Question: So I am trying to create a segment of a circle ie a pie slice then use a circle to remove the majority of the wedge leaving an outer arc.
This is what I have so far
As you can see it is messing up somewhere!
I achieve this using the following code:-
'''
UIBezierPath* theStroke = [UIBezierPath bezierPathWithRoundedRect:mainCutout cornerRadius:theRadius];
[theOrangeColor setFill];
theStroke.usesEvenOddFillRule = YES;
[theStroke fill];
[theStroke stroke];
[theStroke setMiterLimit:2.0];
UIBezierPath *aSegment = [UIBezierPath bezierPath];
aSegment.usesEvenOddFillRule = YES;
[aSegment moveToPoint:theCenter];
[aSegment addLineToPoint:theCenter];
[aSegment addArcWithCenter:theCenter radius:theRadius startAngle:startAngle endAngle:endAngle clockwise:YES];
[aSegment addLineToPoint:theCenter];
[aSegment appendPath:theStroke];
[theRedColor setFill];
[aSegment fill];
[aSegment stroke];
[aSegment closePath];
'''
Can anyone help me?
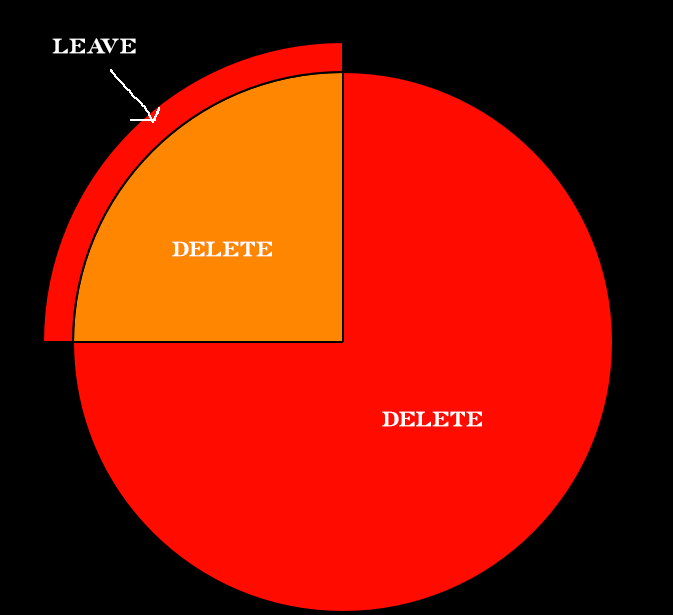
Answer: I do not see how you can use the even-odd filling rule to remove that parts of the sector.
But you can easily draw the "outer slice" of the segment by drawing two arc segments with different radii. Example:
'''
CGPoint theCenter = CGPointMake(100., 100.);
CGFloat innerRadius = 50.;
CGFloat outerRadius = 60.;
CGFloat startAngle = M_PI;
CGFloat endAngle = 3*M_PI/2;
UIBezierPath *aSegment = [UIBezierPath bezierPath];
[aSegment addArcWithCenter:theCenter radius:innerRadius startAngle:startAngle endAngle:endAngle clockwise:YES];
[aSegment addArcWithCenter:theCenter radius:outerRadius startAngle:endAngle endAngle:startAngle clockwise:NO];
[aSegment closePath];
[[UIColor redColor] setFill];
[aSegment fill];
'''
Result: